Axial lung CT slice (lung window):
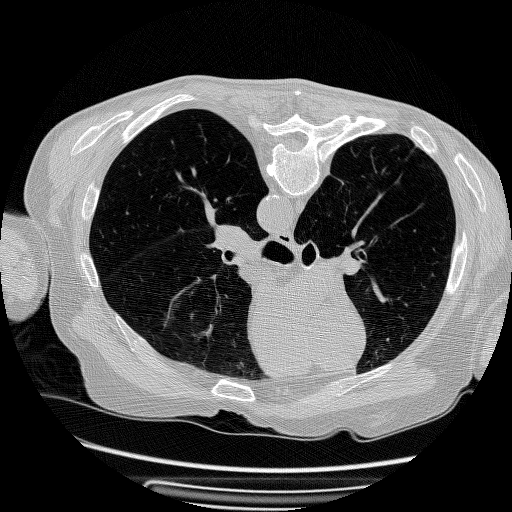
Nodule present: no